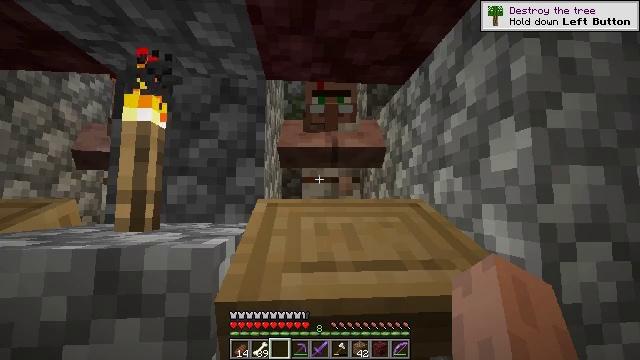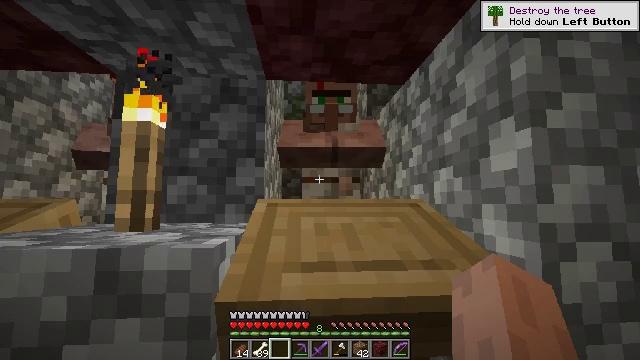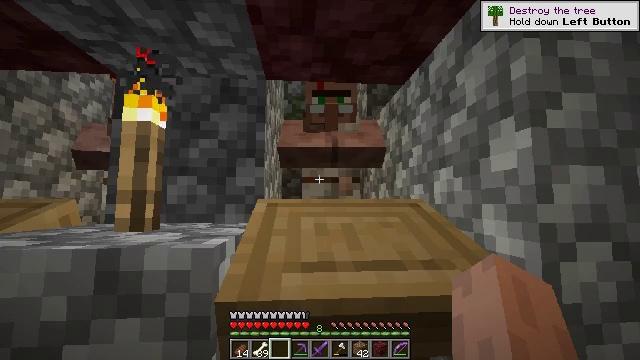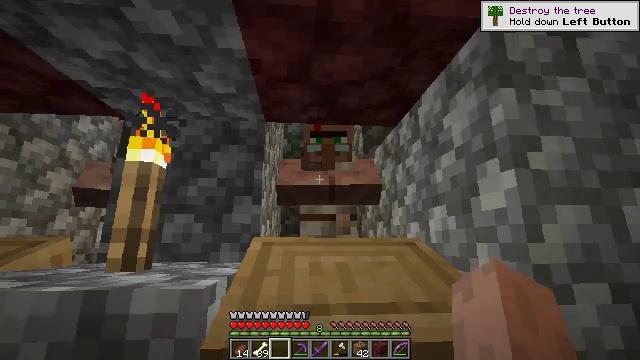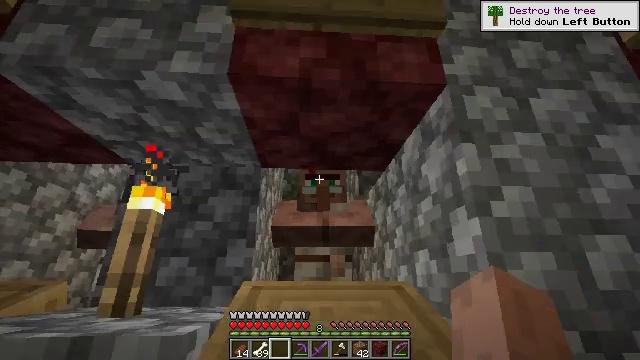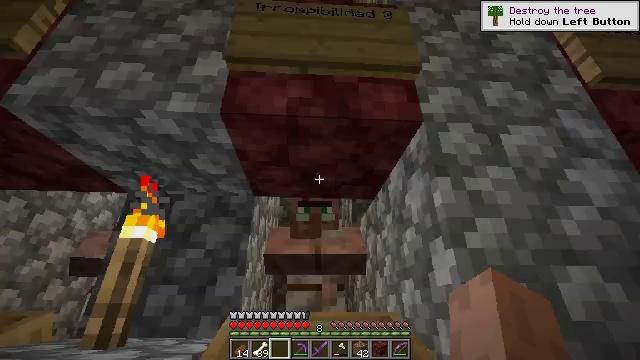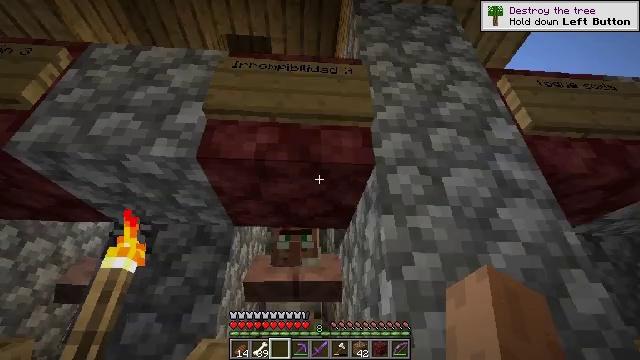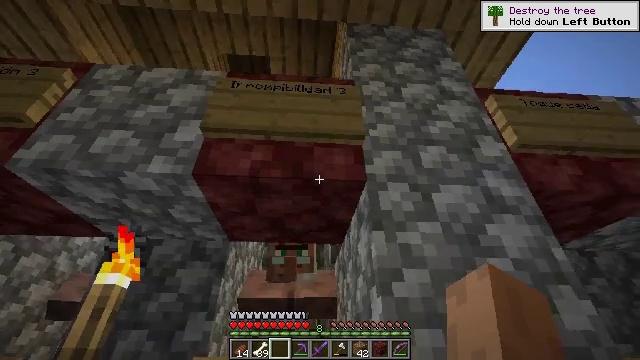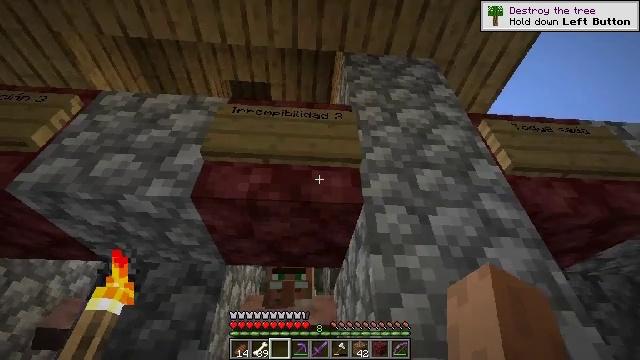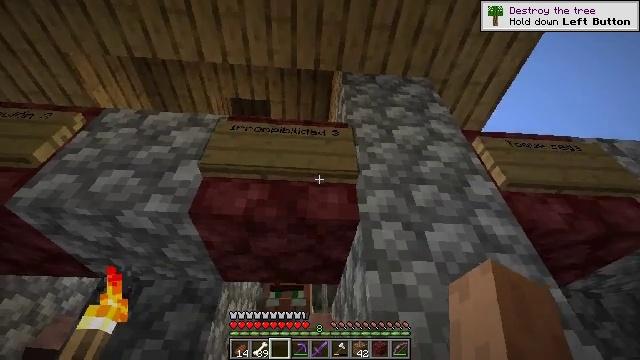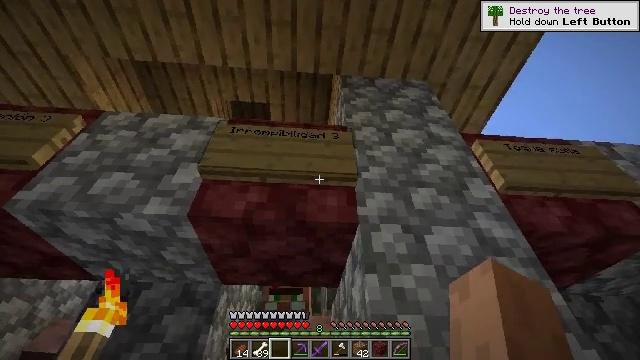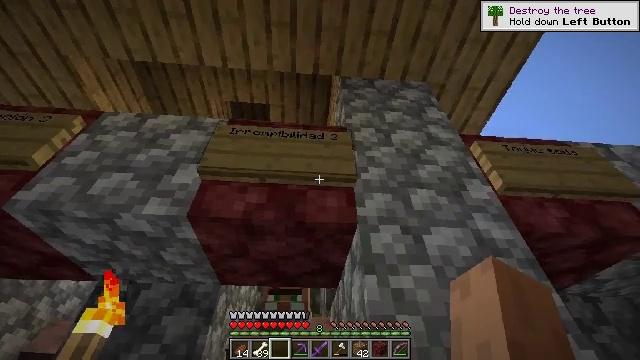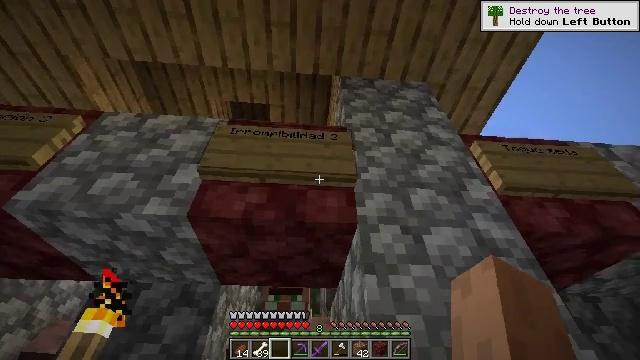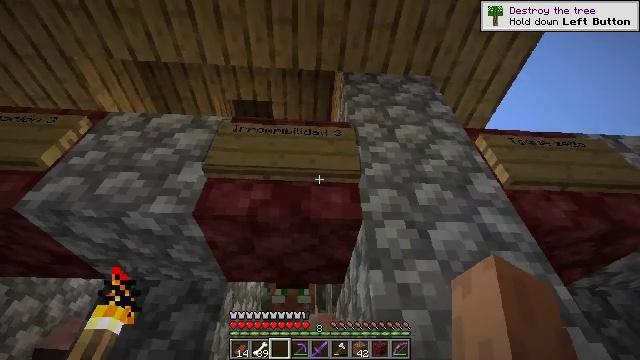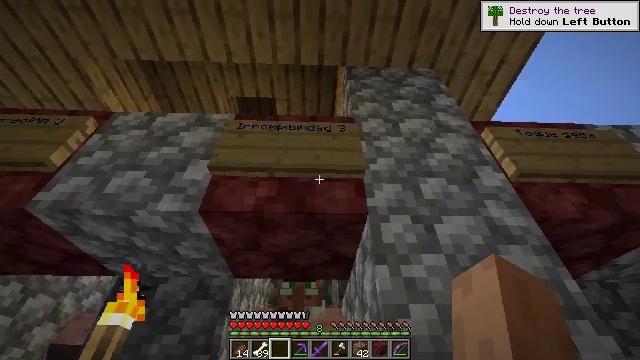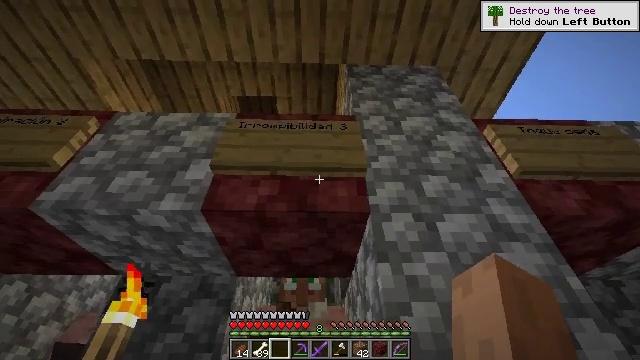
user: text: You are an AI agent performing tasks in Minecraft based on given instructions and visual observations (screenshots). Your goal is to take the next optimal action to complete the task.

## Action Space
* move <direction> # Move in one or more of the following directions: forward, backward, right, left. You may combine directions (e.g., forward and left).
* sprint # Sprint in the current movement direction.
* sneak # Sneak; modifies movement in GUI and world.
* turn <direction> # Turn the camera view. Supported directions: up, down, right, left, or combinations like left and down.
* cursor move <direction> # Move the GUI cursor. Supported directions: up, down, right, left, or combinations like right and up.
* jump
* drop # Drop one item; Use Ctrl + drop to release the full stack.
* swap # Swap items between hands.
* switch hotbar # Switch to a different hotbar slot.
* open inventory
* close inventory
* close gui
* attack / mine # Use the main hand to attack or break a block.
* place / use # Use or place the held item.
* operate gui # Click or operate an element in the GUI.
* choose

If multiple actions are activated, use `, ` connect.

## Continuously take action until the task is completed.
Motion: motion action
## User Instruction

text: Collect the oak wall sign by mining it.
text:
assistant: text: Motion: no_op
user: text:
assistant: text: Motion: no_op
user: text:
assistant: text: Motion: move back and move right, turn up
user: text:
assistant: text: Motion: move back and move right, turn left and up
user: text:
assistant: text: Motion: move back and move right, turn up
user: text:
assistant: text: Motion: turn up
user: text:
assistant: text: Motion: turn up
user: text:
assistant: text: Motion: turn up
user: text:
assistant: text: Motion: turn up
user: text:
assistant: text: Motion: no_op
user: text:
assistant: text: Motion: no_op
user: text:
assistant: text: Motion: no_op
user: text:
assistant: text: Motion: turn left
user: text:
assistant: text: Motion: turn left
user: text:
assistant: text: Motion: no_op
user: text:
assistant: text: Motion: no_op
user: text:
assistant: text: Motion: no_op
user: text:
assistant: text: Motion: no_op
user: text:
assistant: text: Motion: no_op
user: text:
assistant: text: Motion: no_op
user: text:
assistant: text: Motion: no_op
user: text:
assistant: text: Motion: no_op
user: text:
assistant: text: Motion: no_op
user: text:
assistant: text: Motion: no_op
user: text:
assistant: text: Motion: no_op
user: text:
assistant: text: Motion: no_op
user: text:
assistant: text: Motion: no_op
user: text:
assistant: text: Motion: no_op
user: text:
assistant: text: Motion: no_op
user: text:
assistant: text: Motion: no_op